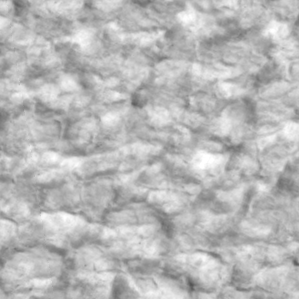
Label: non_frost